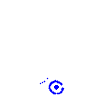
Particle: pion